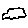
Label: car